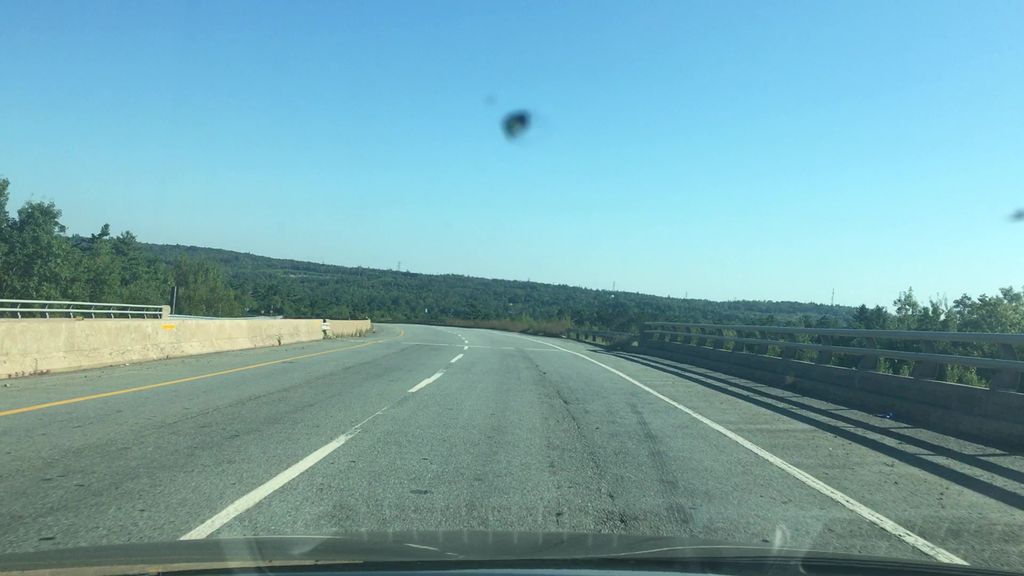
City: halifax